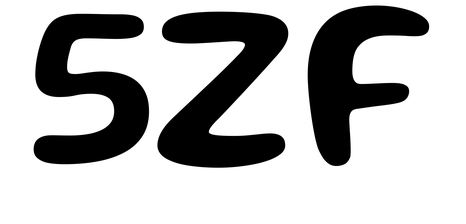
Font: Gluten_Medium